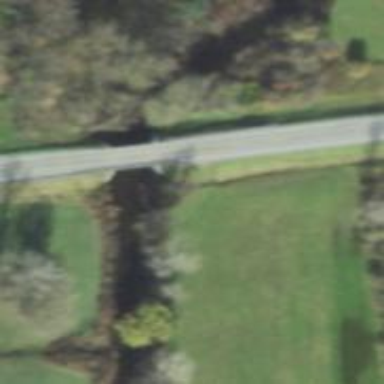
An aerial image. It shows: Abandoned railway bridge over residential road.